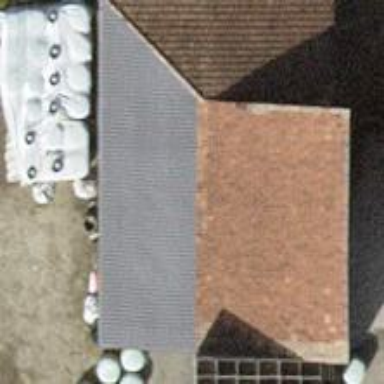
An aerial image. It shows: Farm building.